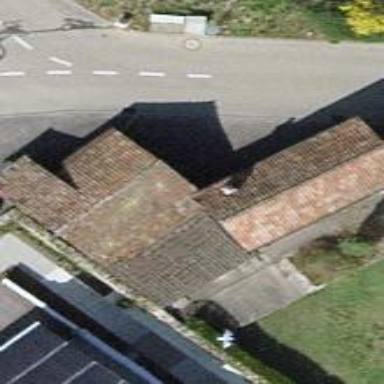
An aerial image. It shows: Garage.